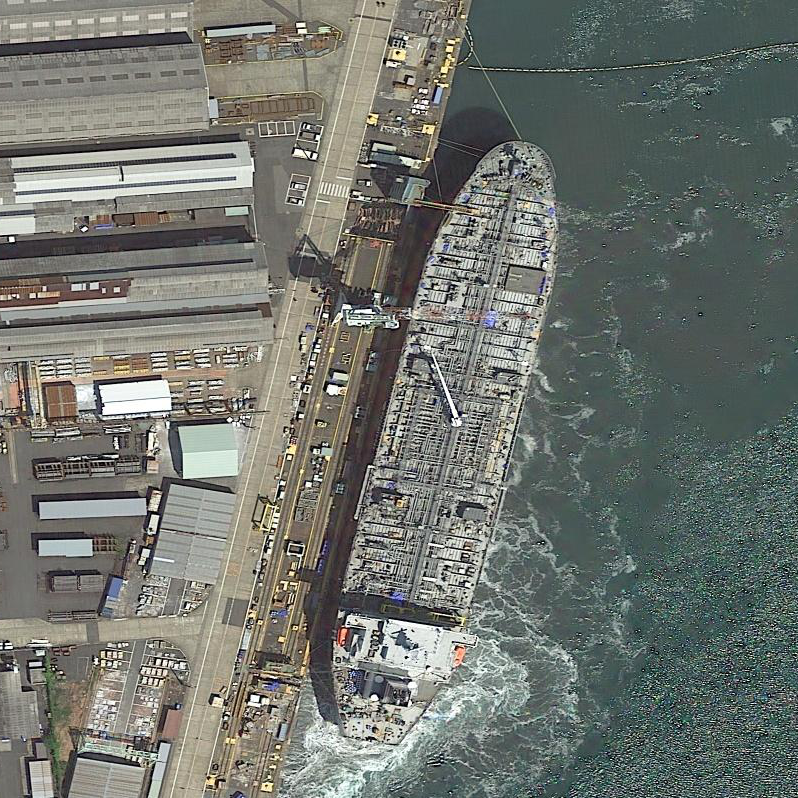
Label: Tank_ship